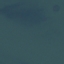
Land use / land cover class: SeaLake